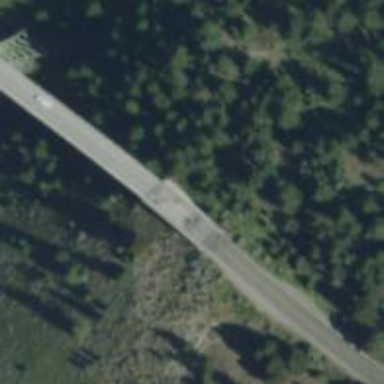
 crossing over bridge with arch structure."